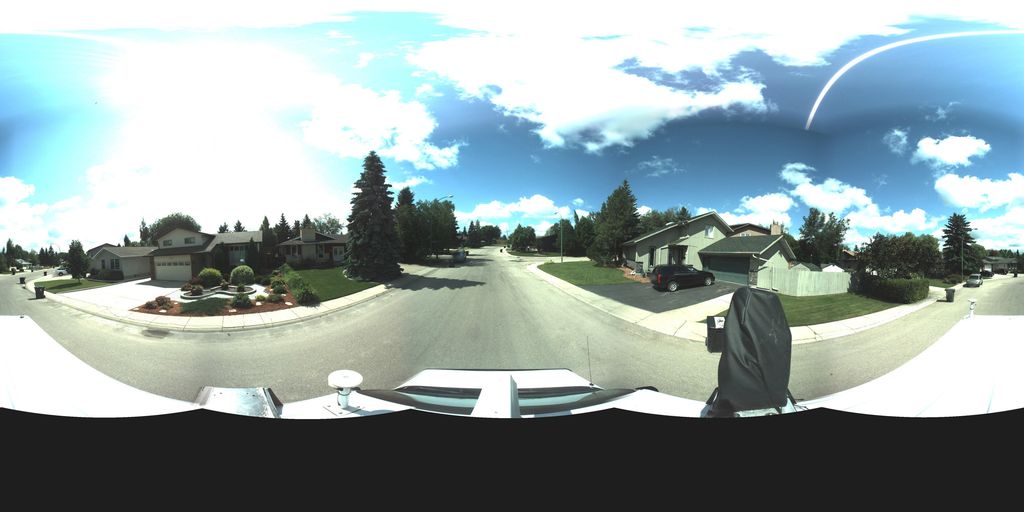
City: saskatoon